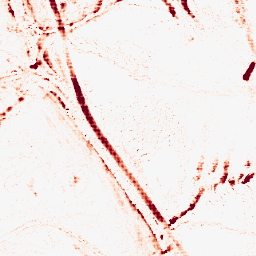
Category: morphological
Decomposition family: morphological_ellipse
Decomposition parameters: operation: opening
width: 5
height: 10
Upsampling method: sinc_hamming
Upsampling parameters: scale: 4
kernel_size: 4
Upsampling scale: 4